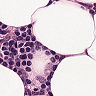
Metastatic tissue present: no